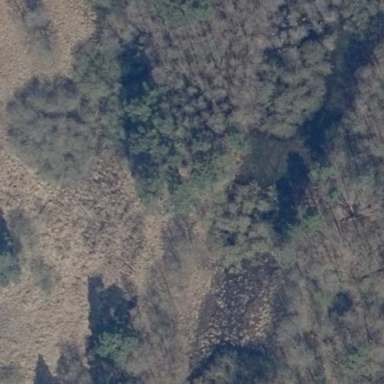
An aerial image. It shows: Wetland area characterized by wet meadow.